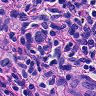
Metastatic tissue present: no